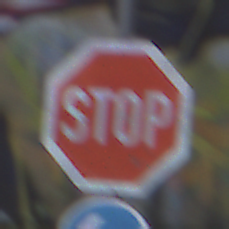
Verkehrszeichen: Stop
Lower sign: VorgeschriebeneFahrtrichtungLinks
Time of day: MorningAfternoon
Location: Outdoor (Urban)
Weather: PartlyCloudy
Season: NotSpecified
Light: Natural